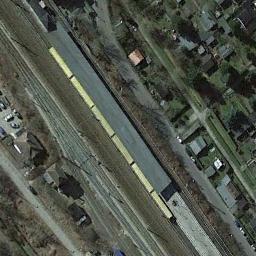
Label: railway